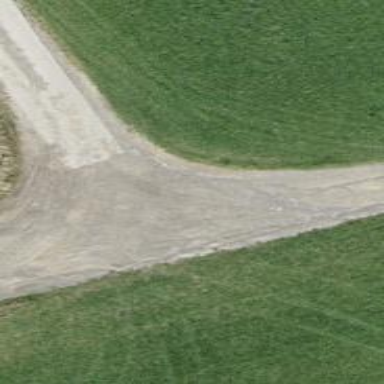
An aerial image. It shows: Track road with concrete surface.